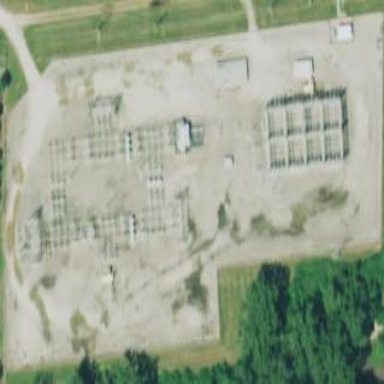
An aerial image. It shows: Distribution substation surrounded by fence.